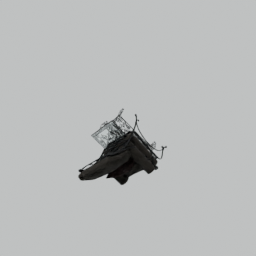
Label: furniture